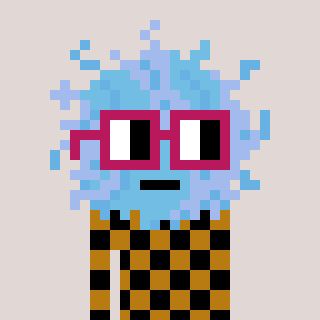
a pixel art character with square dark red glasses, a lint-shaped head and a gold-colored body on a warm background